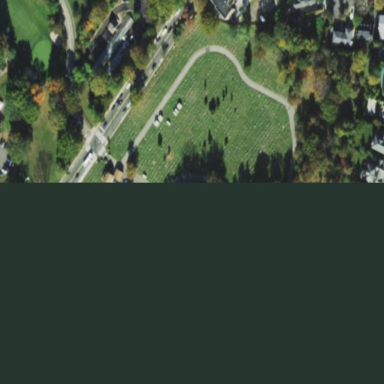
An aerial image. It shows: Cemetery.